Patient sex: F
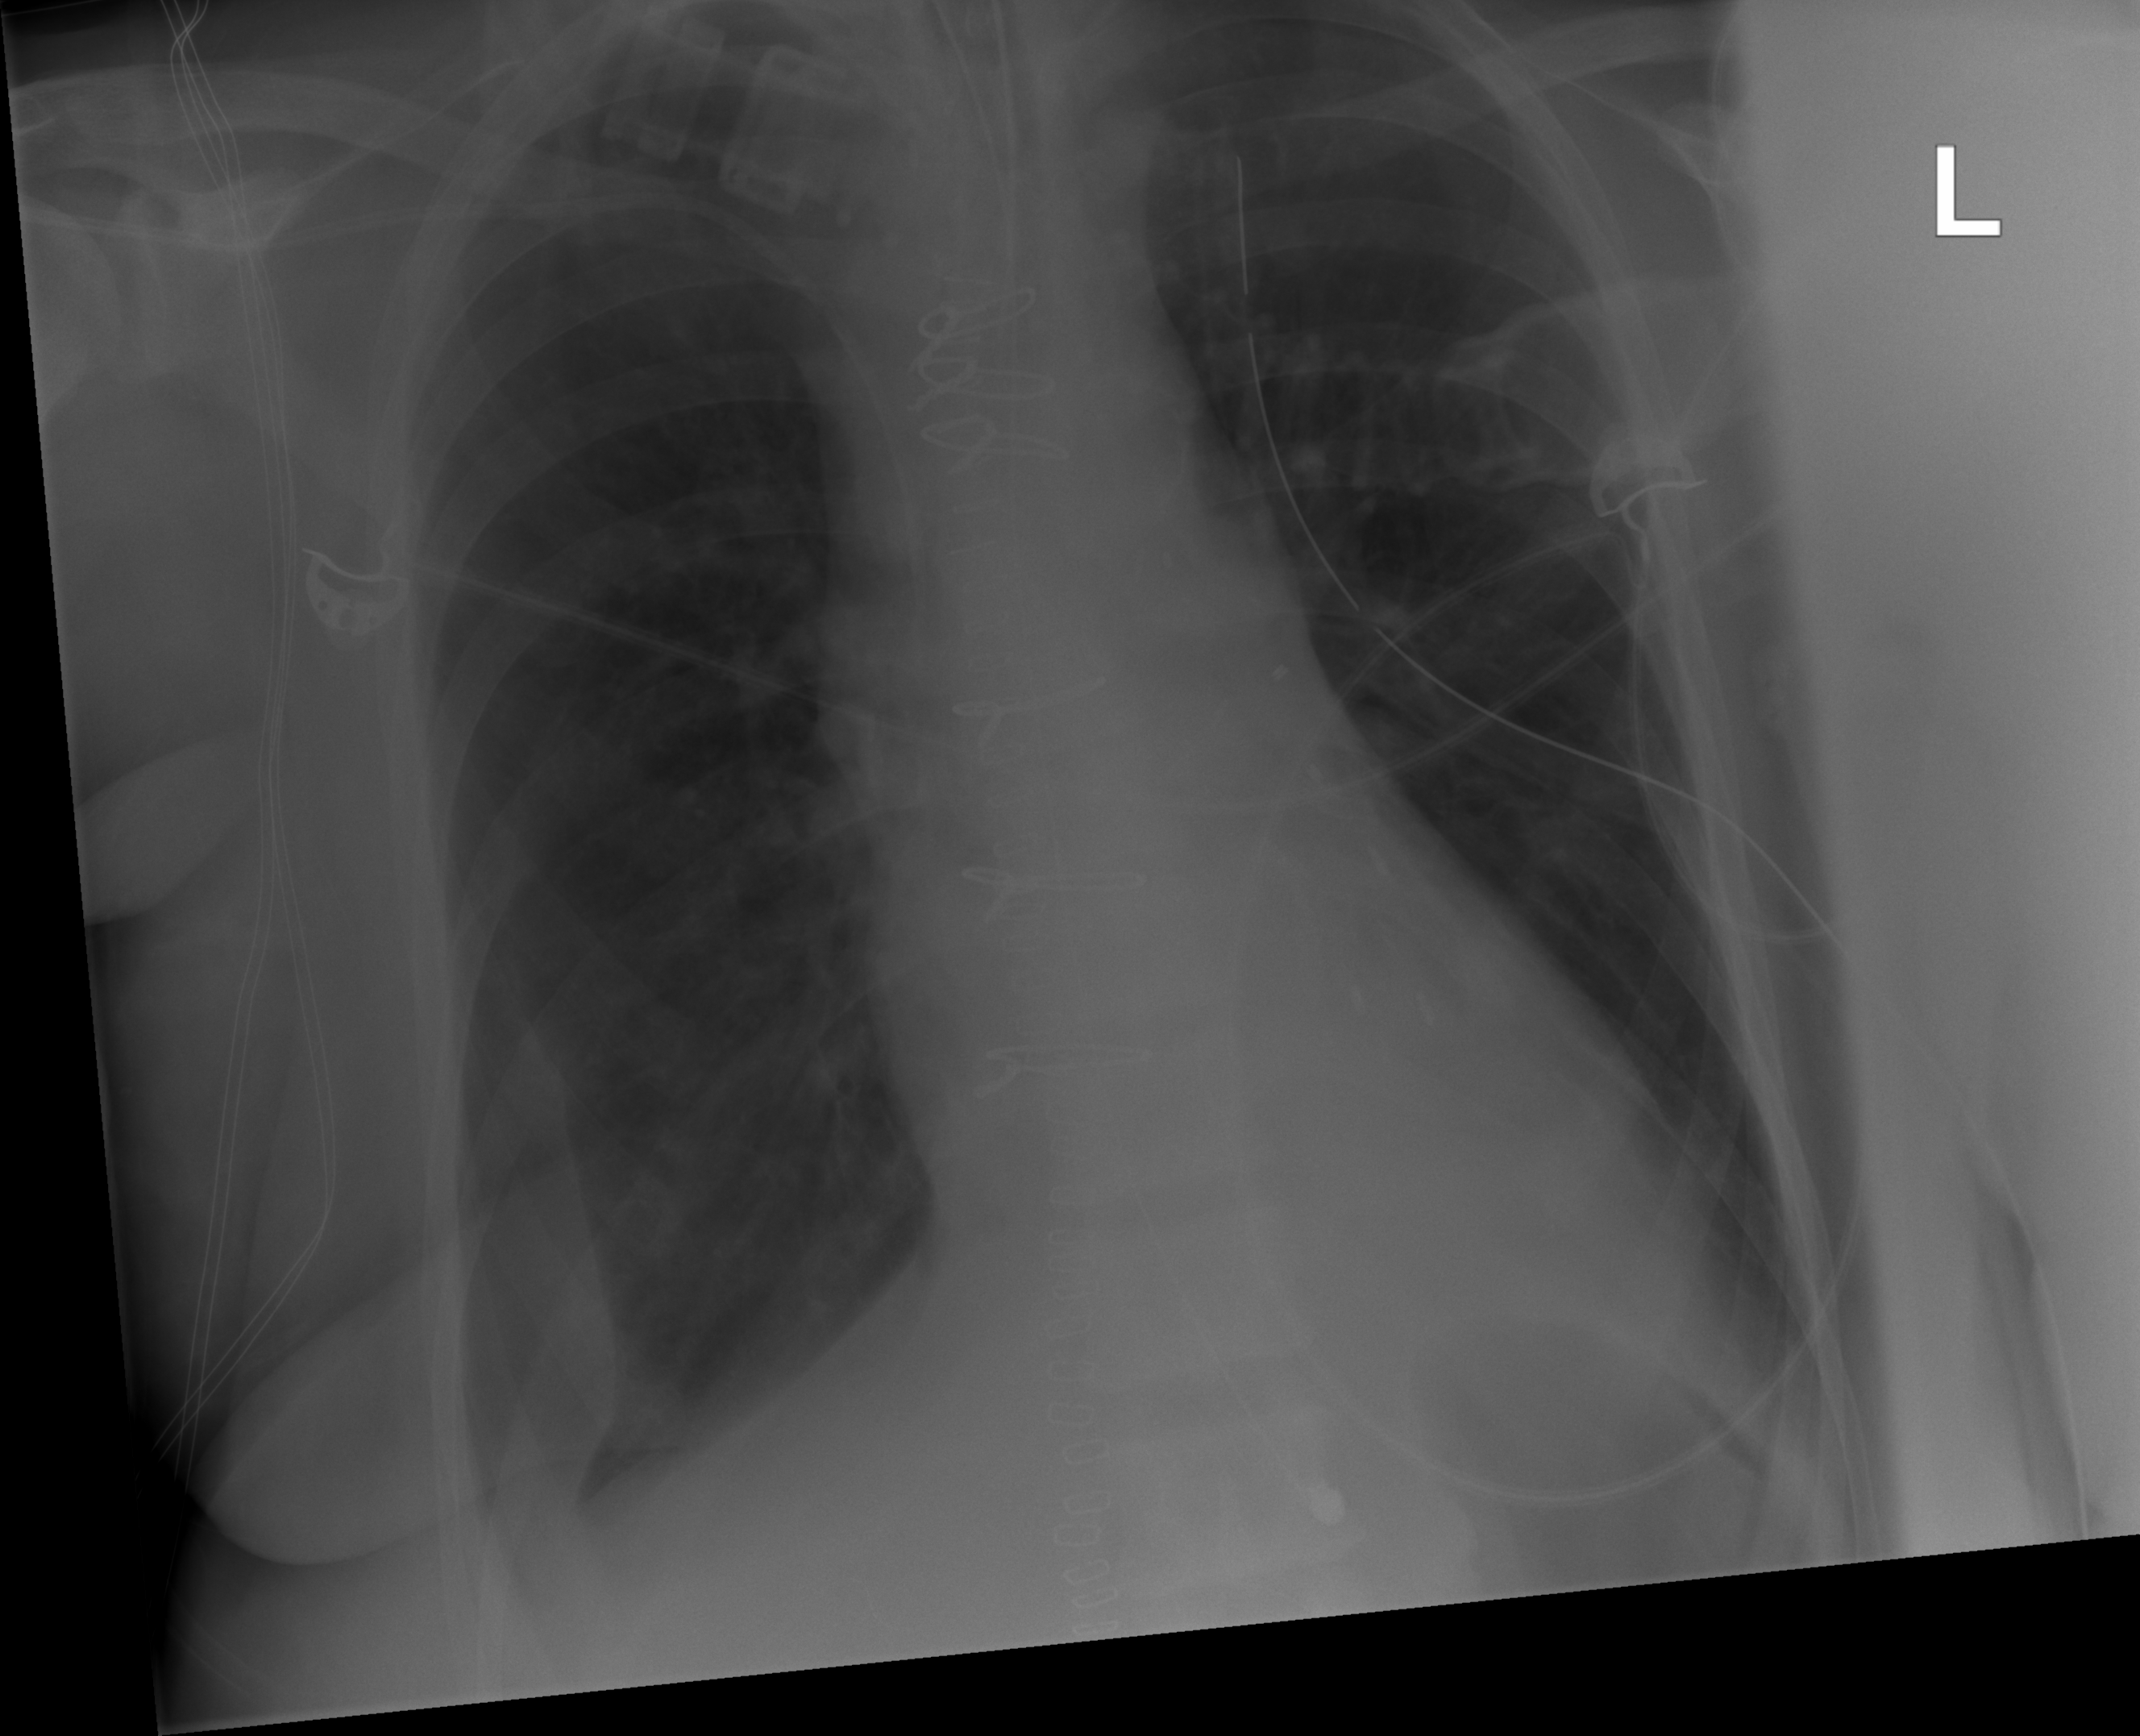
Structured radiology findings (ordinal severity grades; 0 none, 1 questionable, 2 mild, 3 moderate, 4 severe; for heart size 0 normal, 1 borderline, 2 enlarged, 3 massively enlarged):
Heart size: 0
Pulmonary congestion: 0
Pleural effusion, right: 2
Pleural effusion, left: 0
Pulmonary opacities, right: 0
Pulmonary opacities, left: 0
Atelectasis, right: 2
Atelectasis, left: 0